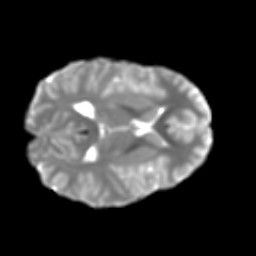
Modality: T2w
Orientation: axial
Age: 12
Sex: male
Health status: ill
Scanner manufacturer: ge
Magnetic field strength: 3 T
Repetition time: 6.752 s
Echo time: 0.079 s